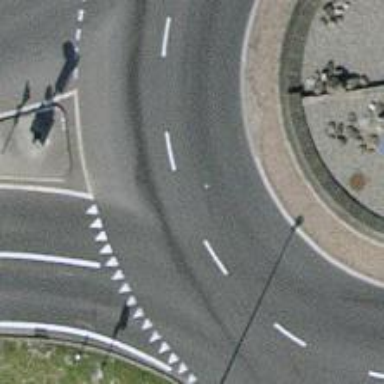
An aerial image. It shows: Primary highway with asphalt surface. The road features roundabout and has separate sidewalks.